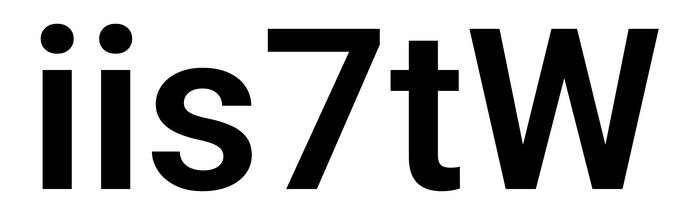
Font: Roboto_SemiBold